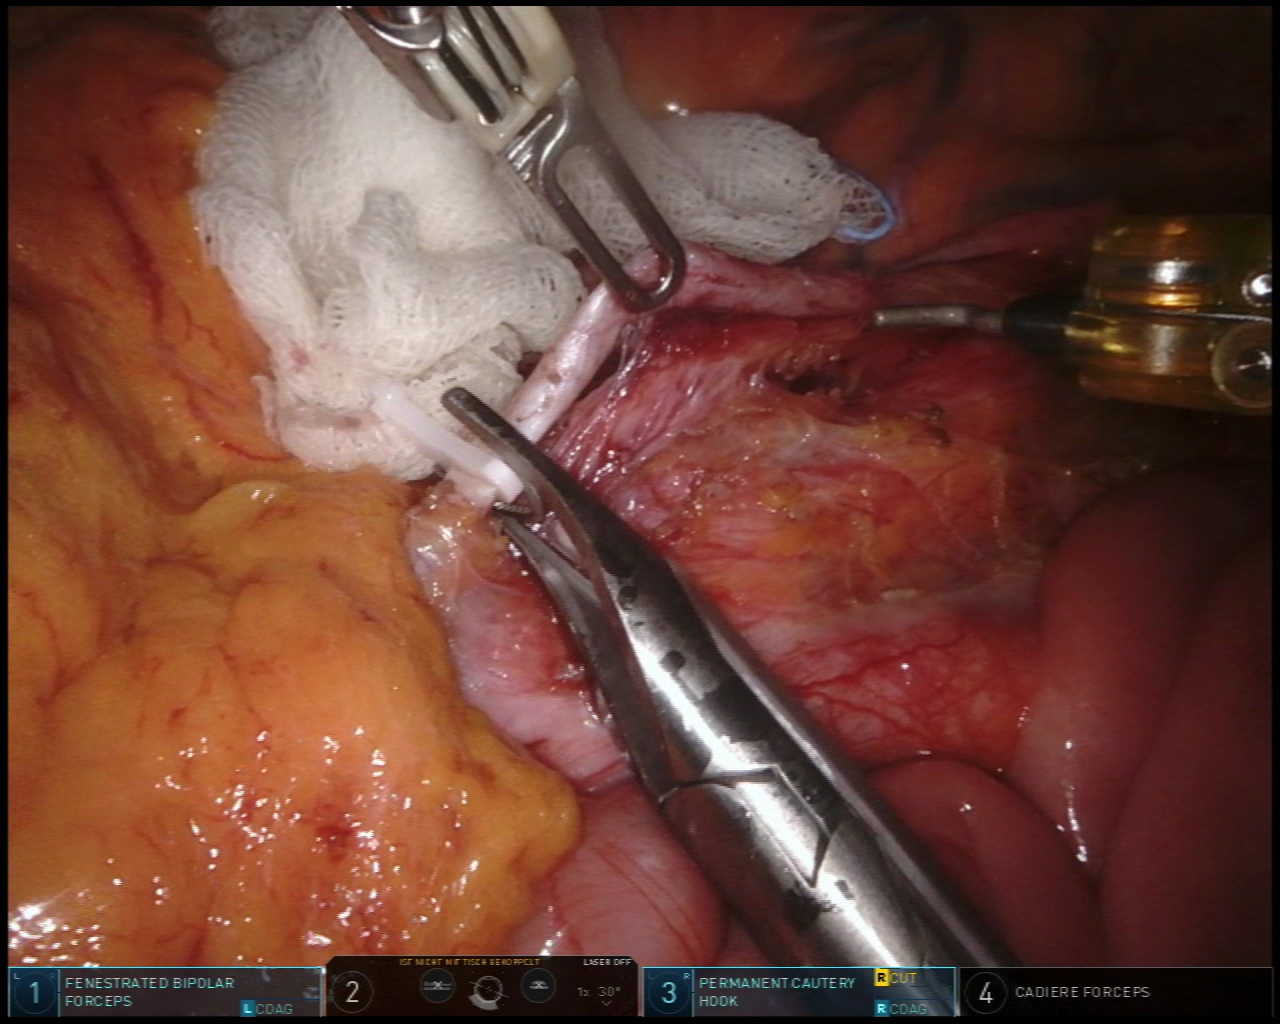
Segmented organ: small_intestine
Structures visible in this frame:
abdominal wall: no
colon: no
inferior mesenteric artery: yes
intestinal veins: no
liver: no
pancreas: no
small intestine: yes
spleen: no
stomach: no
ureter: yes
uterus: no
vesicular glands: no